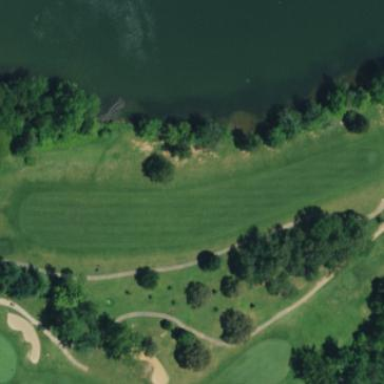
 with lush green grass covering the ground."